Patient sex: M
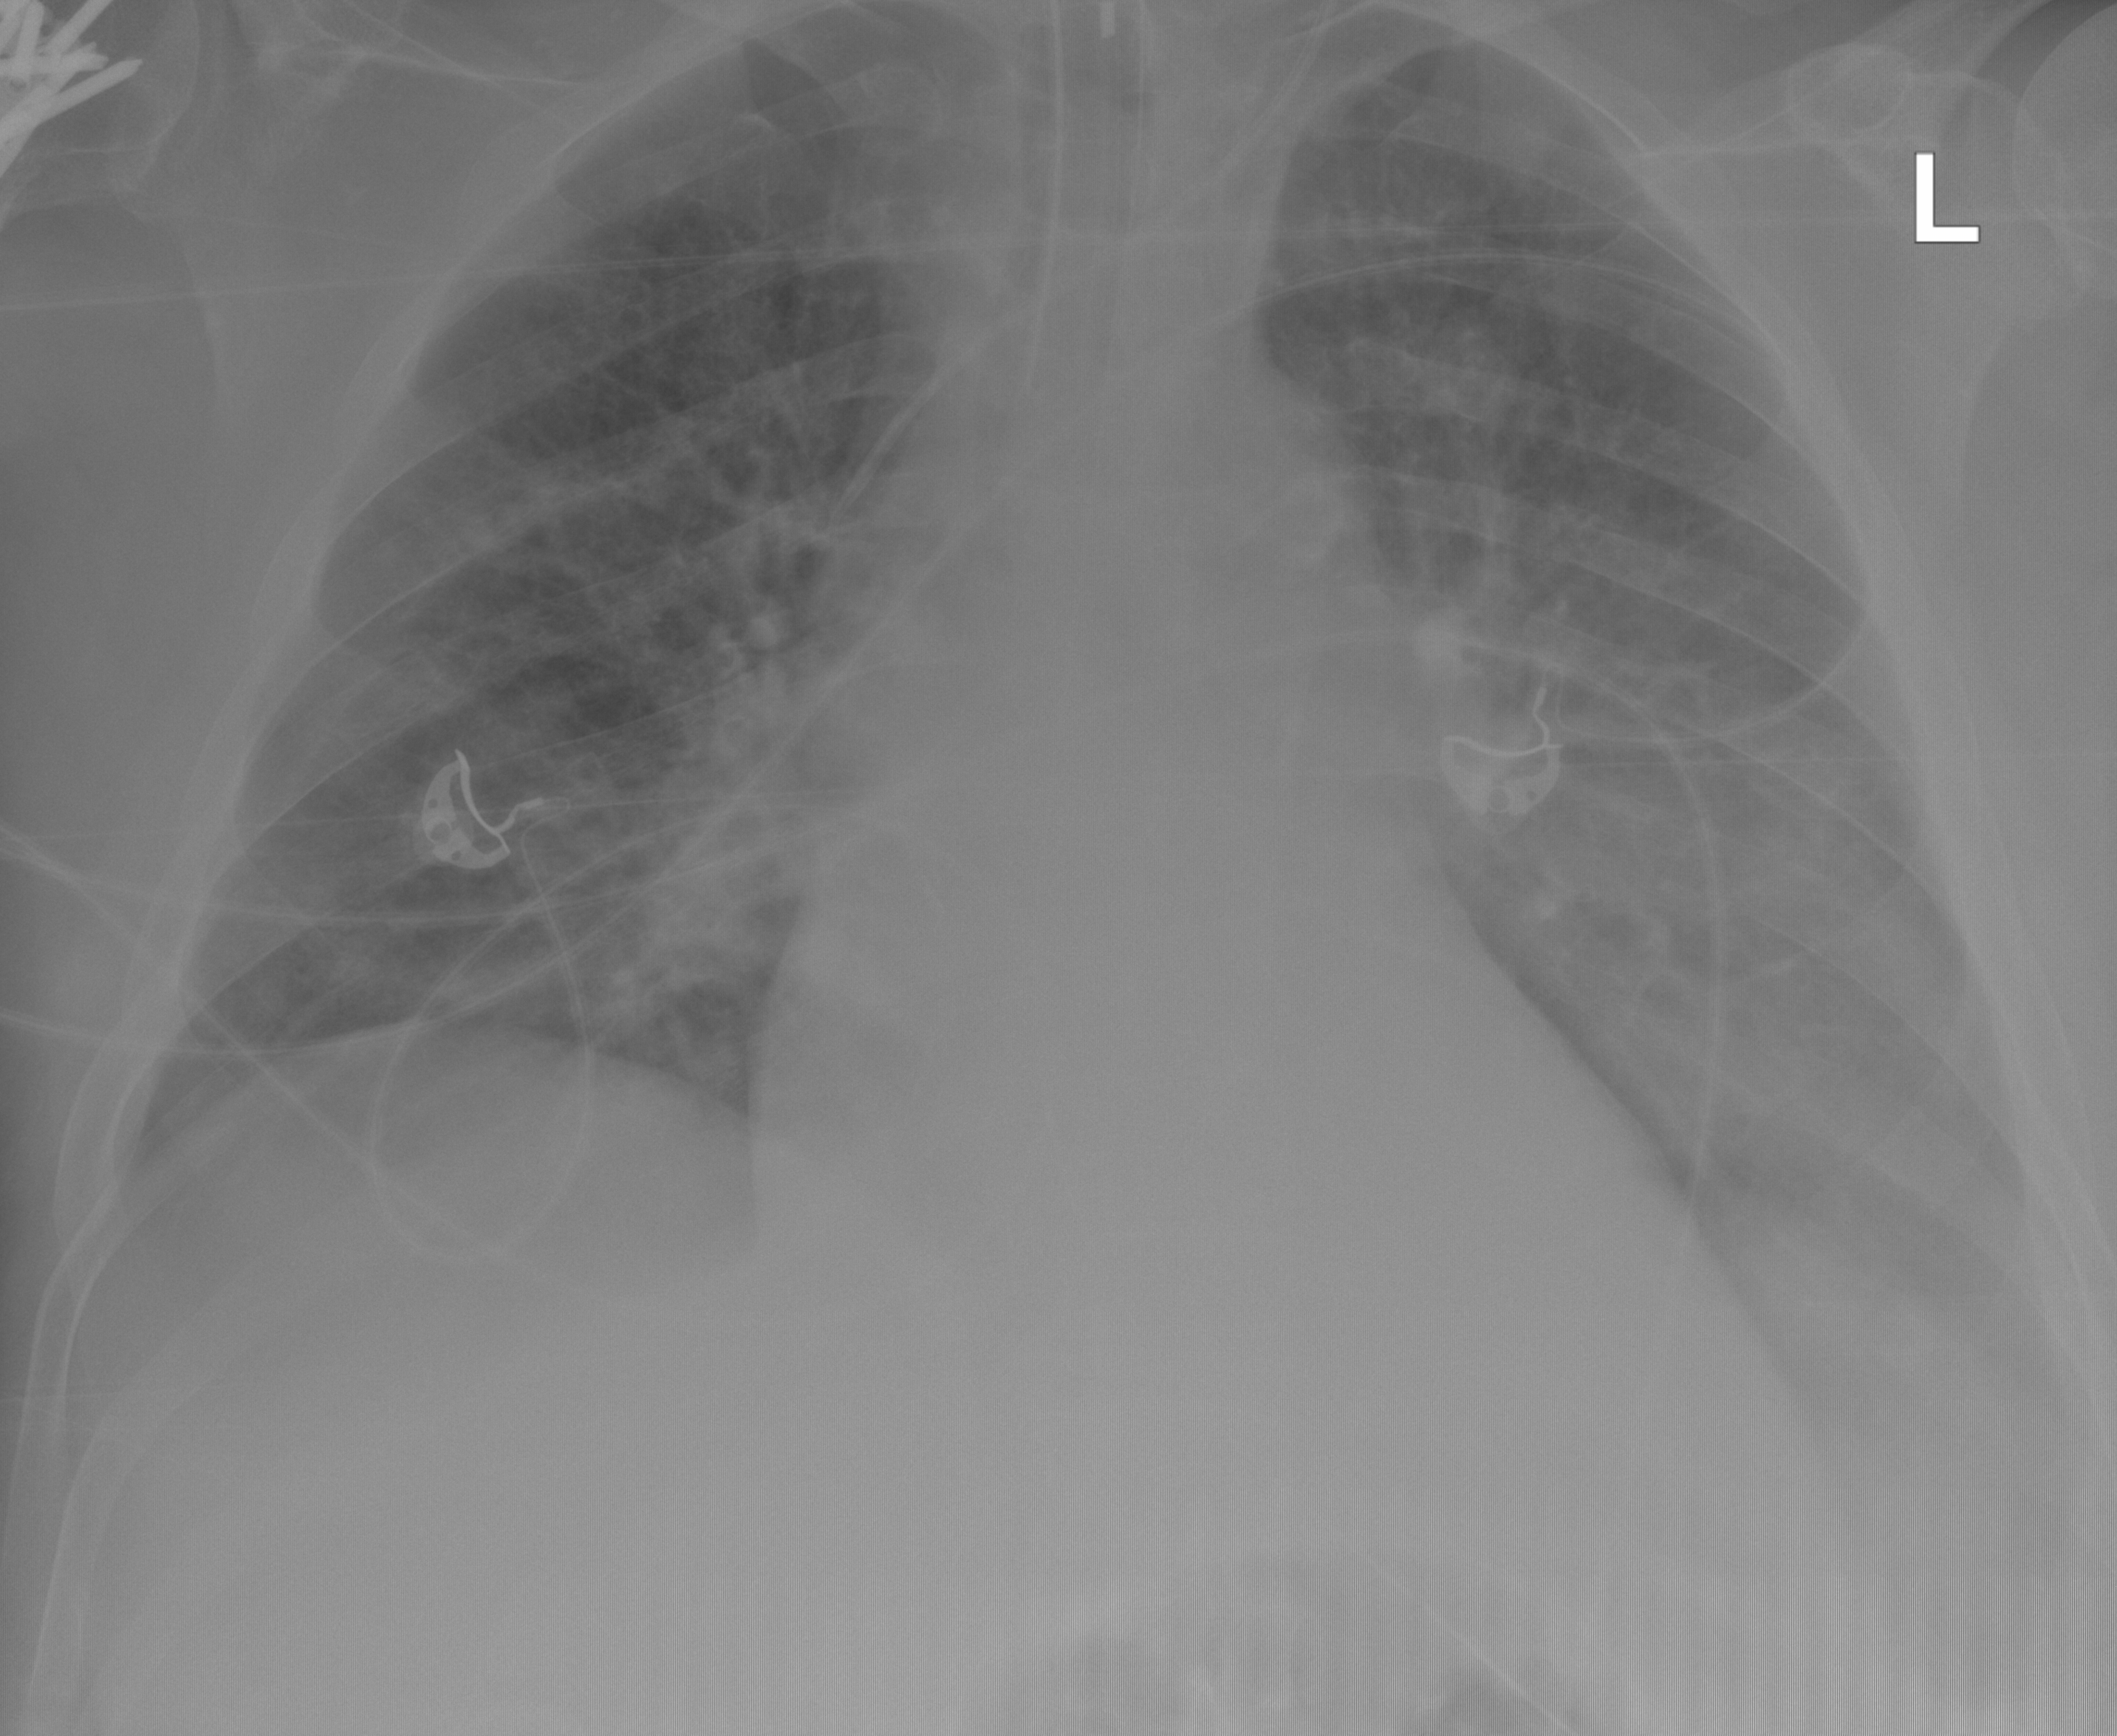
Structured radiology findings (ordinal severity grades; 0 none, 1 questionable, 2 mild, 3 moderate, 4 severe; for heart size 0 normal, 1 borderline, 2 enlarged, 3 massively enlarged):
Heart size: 0
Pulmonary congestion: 0
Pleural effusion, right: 0
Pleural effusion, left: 2
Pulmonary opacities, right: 2
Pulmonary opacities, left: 2
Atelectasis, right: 2
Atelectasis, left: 2